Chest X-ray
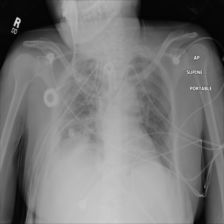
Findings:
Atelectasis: positive
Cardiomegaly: negative
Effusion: negative
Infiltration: positive
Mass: negative
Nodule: negative
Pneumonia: negative
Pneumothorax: negative
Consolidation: negative
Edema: negative
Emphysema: positive
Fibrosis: negative
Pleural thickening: negative
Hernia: negative